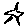
Label: star